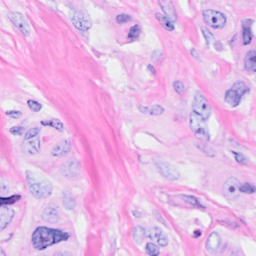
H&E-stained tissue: Breast